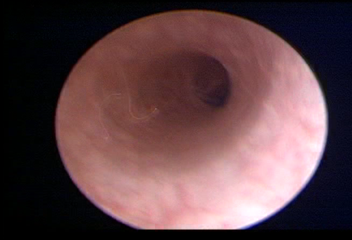
Modality: WLC
Class: Normal mucosa
Bladder cancer association: No